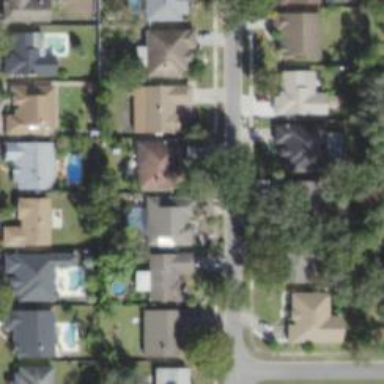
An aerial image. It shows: Residential road with sidewalks on both sides.